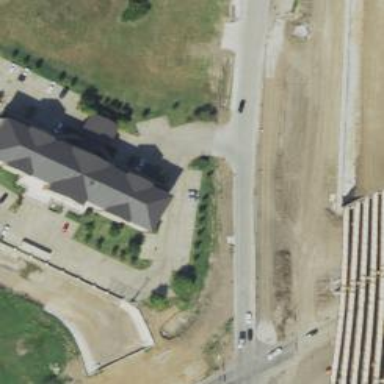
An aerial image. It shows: Secondary road with frontage road alongside.